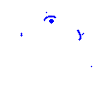
Particle: proton